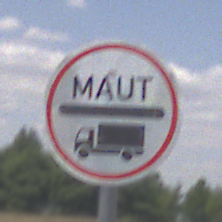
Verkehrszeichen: Mautpflicht
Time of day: Midday
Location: Outdoor (Nature)
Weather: PartlyCloudy
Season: NotSpecified
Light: Natural